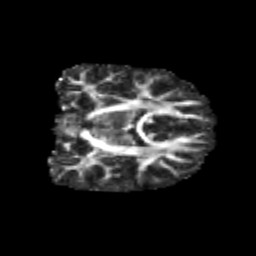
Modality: FA
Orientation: coronal
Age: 11
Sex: male
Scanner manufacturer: siemens
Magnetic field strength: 3 T
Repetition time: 3.8 s
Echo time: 0.07 s